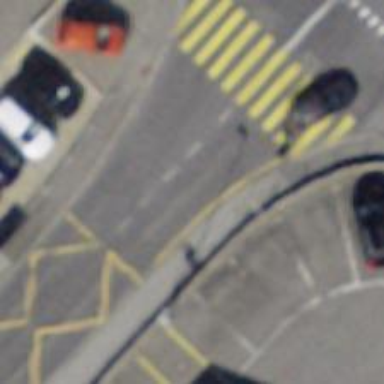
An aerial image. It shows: Uncontrolled crossing with zebra marking and crossing island.